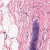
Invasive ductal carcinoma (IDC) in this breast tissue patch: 0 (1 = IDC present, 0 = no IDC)